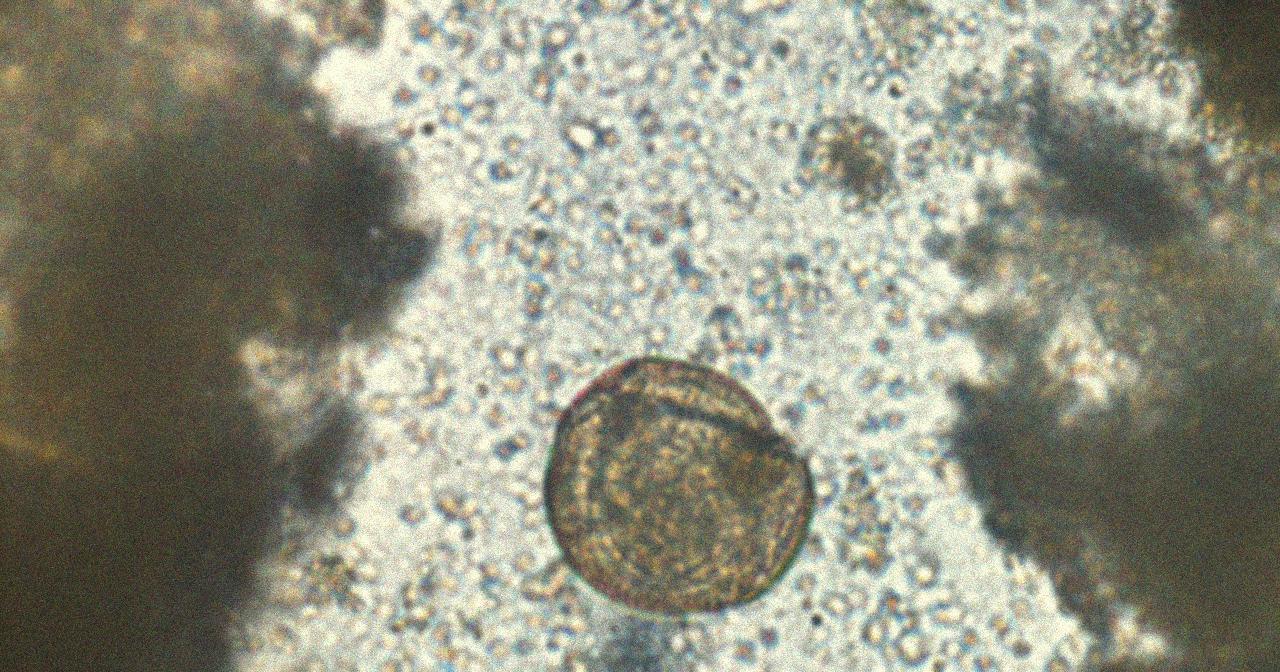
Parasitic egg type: Hymenolepis diminuta